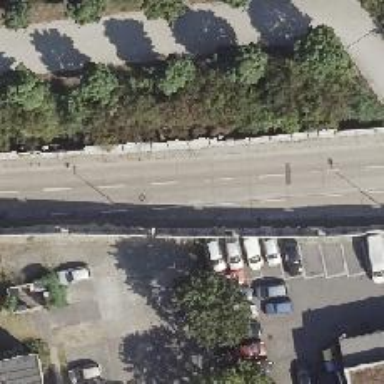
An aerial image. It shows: Asphalt motorway link with lane markings.